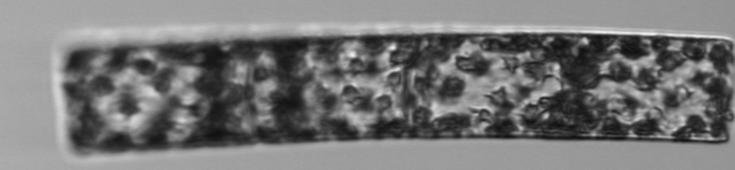
Label: Guinardia_flaccida